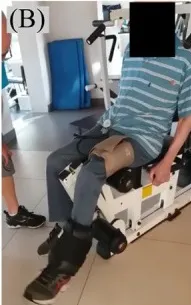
(A,B) Unilateral free-weight knee extension exercise with blood flow partially restricted by a blood pressure cuff (175 x 94 mm) fixed in the proximal region of the thigh.
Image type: medical_photograph (skin_photograph)